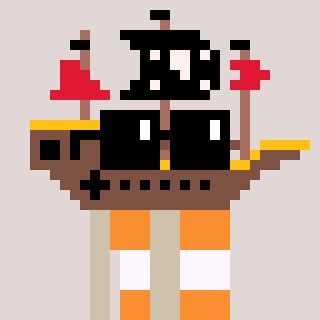
a pixel art character with square black sunglasses, a pirateship-shaped head and a bege-colored body on a warm background